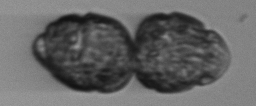
Label: Margalefidinium